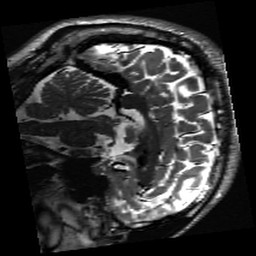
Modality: inplaneT2
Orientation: sagittal